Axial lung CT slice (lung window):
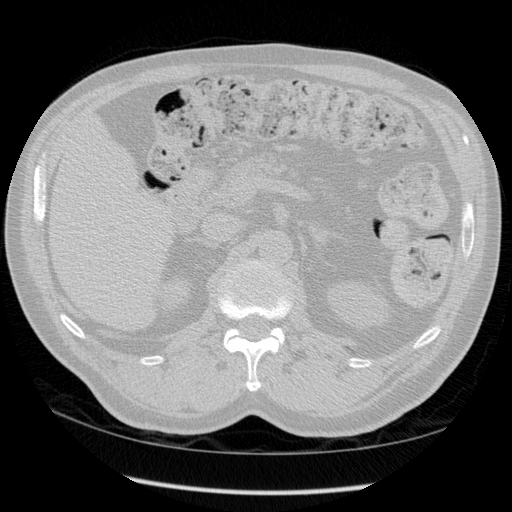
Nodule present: no